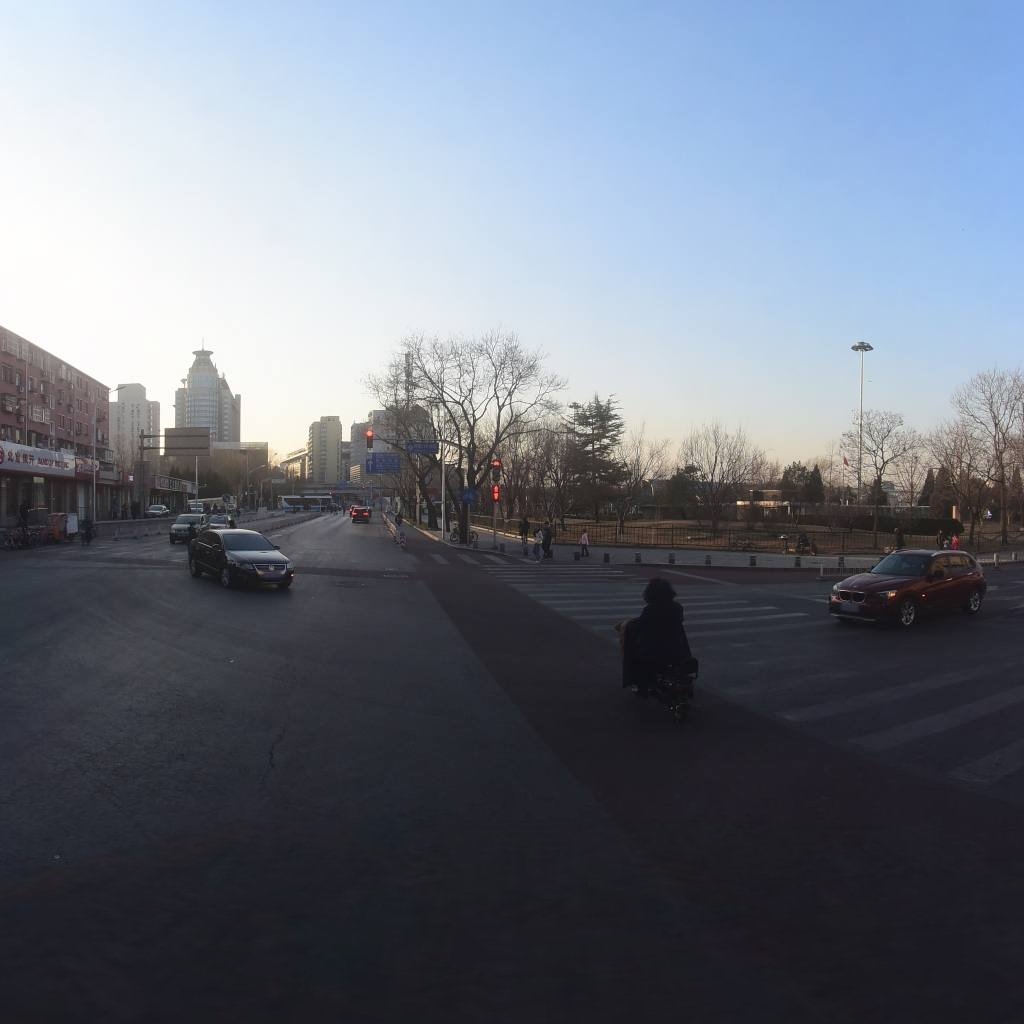
Region: Xicheng
Road damage annotations: longitudinal crack, manhole cover, manhole cover